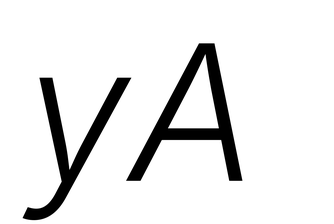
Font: Inter-Italic_Light_Italic